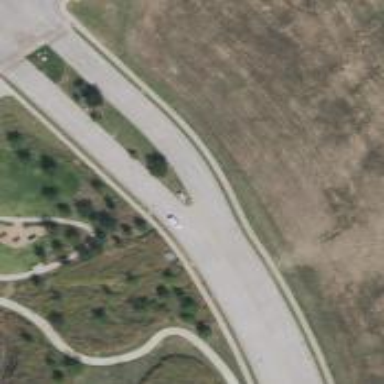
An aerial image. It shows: Residential road with separate sidewalk.